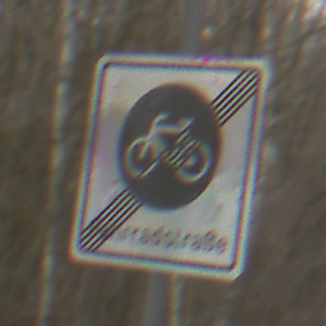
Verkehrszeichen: EndeFahrradstrasse
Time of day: MorningAfternoon
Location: Outdoor (Nature)
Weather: PartlyCloudy
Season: Winter
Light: Natural